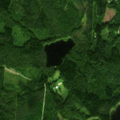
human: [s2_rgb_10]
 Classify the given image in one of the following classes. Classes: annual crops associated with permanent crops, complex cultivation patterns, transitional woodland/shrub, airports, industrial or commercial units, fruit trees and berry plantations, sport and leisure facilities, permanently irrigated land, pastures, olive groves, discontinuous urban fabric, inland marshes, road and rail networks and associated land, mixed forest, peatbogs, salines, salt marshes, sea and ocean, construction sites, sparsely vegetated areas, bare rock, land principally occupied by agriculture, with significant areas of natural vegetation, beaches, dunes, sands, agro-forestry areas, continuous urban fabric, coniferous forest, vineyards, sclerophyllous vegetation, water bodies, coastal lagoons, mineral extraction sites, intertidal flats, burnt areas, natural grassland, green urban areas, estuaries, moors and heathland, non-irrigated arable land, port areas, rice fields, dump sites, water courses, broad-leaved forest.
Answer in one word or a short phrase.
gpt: mixed forest, water bodies